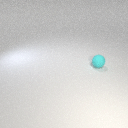
small cyan rubber sphere